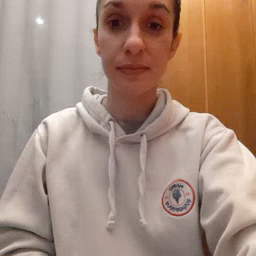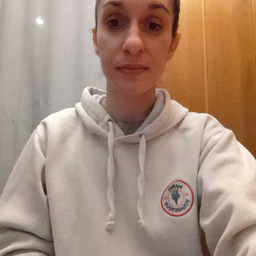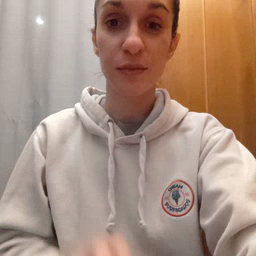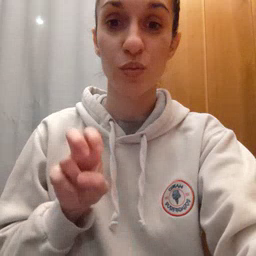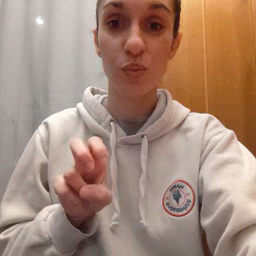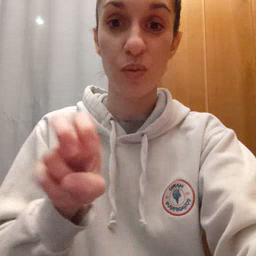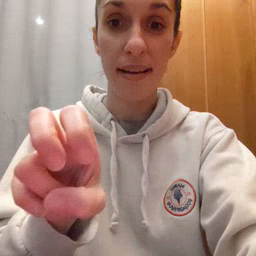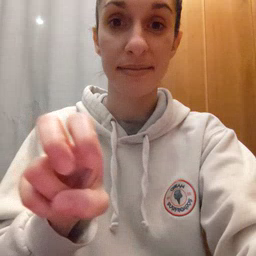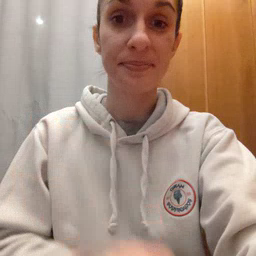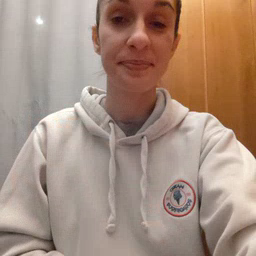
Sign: ride